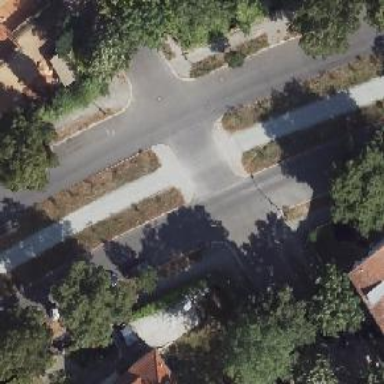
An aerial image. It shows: Residential road with asphalt surface. There are separate sidewalks on both sides.